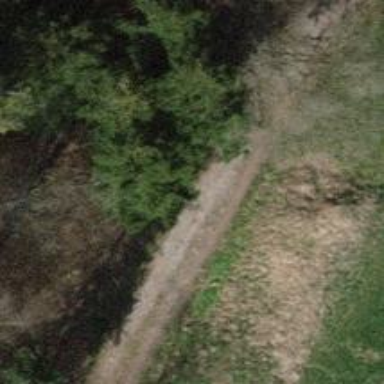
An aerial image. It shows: Bench.